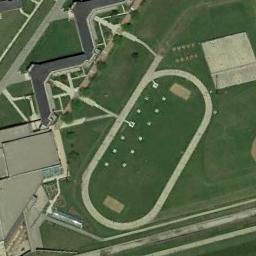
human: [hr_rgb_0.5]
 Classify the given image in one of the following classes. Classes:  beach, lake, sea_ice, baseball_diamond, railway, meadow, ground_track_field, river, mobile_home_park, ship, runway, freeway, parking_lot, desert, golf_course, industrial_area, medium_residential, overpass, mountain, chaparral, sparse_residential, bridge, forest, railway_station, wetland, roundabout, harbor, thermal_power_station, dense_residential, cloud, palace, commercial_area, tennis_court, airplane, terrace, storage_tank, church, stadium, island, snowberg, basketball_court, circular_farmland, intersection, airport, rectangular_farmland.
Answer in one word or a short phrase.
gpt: ground_track_field